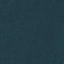
Land use / land cover class: Forest